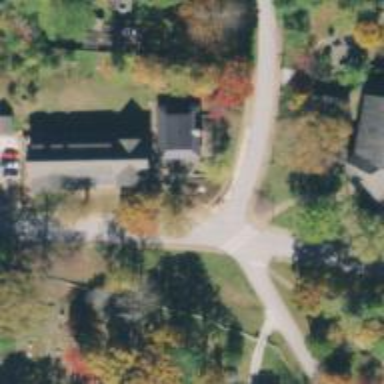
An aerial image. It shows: Crossing road.